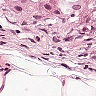
Metastatic tissue present: yes